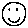
Label: smiley face